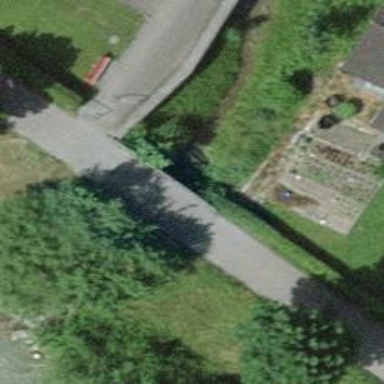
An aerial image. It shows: Asphalt track road with bridge. The track type is grade1.